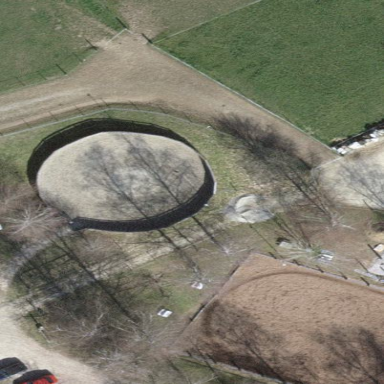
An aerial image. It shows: Equestrian pitch for leisure land use.